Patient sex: F
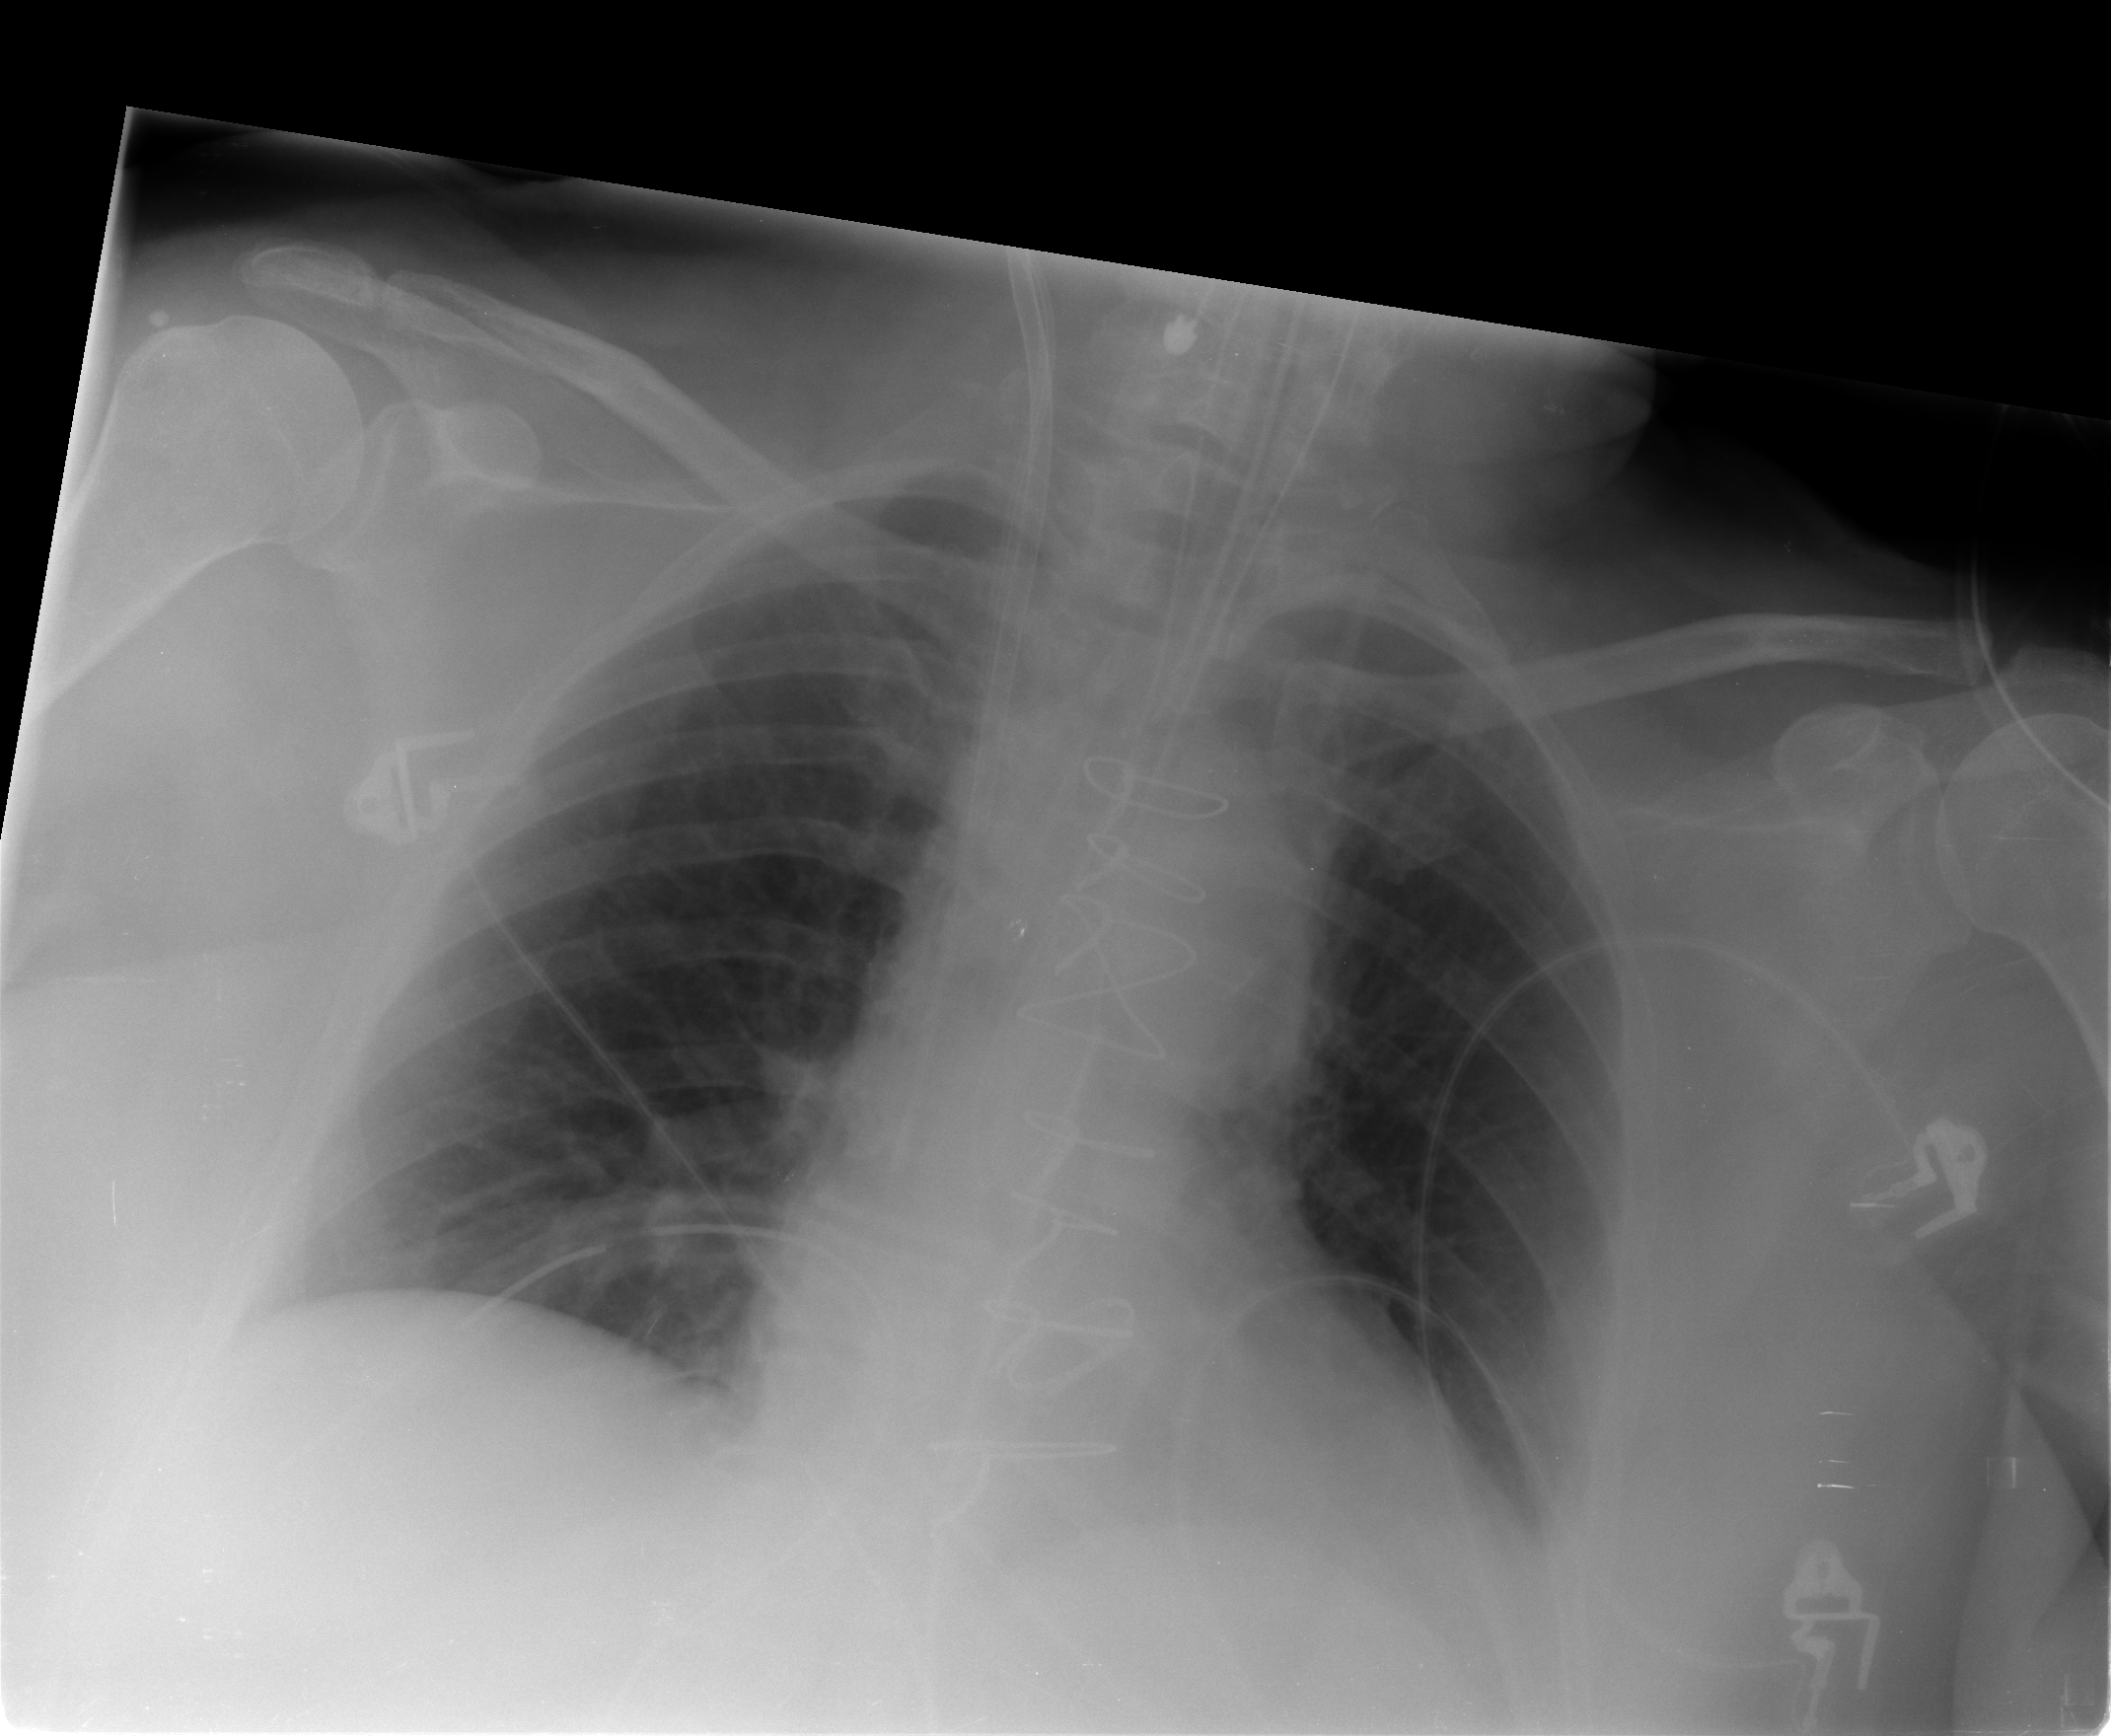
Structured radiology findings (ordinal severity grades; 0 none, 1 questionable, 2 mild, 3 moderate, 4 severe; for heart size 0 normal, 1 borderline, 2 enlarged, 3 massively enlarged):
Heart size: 0
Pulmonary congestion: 0
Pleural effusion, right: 0
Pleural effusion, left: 1
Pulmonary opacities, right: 0
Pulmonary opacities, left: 0
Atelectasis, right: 1
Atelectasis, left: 1